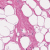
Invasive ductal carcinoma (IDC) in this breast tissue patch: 0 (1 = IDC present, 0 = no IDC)